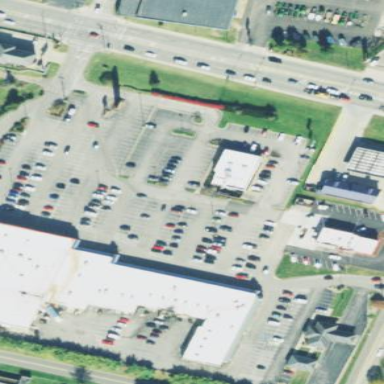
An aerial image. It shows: Parking area.